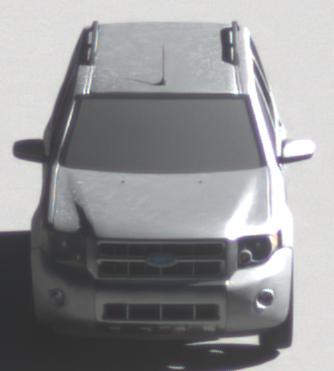
Make: Ford
Model: Escape Hybrid
Detailed model: -
Model produced from: 2004
Model produced until: 2012
Doors: 5
Color: white
Road condition: dry road
Daytime: morning or afternoon
Contrast: high contrast